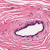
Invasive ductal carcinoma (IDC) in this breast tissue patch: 0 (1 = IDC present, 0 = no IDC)